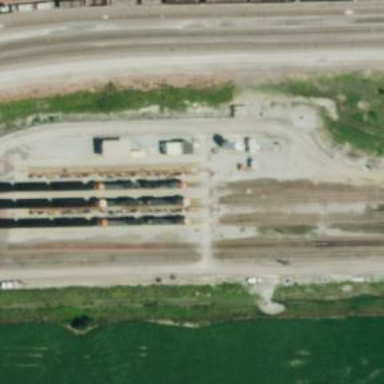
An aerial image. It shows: Railway siding for service.